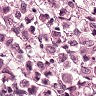
Metastatic tissue present: yes